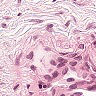
Metastatic tissue present: no